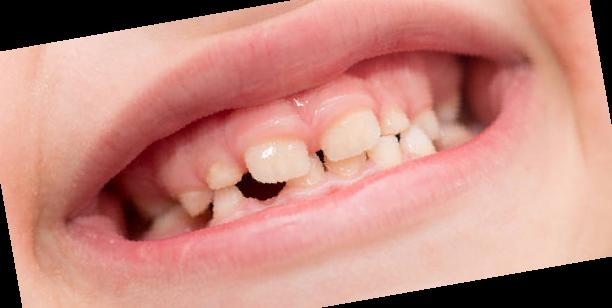
Condition: hypodontia